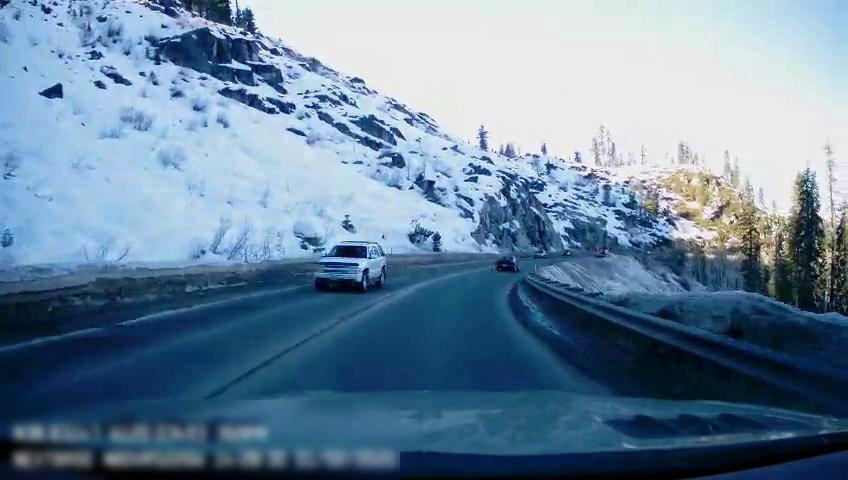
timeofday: Day
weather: Sunny
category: Drivable Space
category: Vehicles | SUV
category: Vehicles | Car
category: Vehicles | SUV
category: Vehicles | Car
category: Lanes | Opposite Lane
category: Lanes | Opposite Lane
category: Lanes | Current Lane